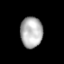
Tissue: lung
Cell type: T cells
Senescence score: 0.2251
Nuclear area (px): 668
Mean DAPI intensity: 179.28